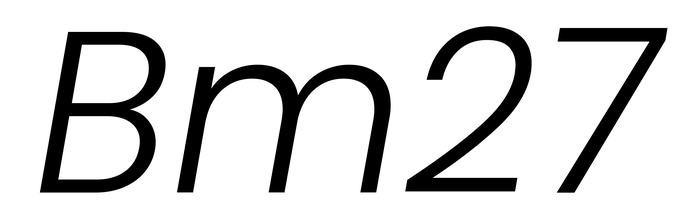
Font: Poppins-LightItalic